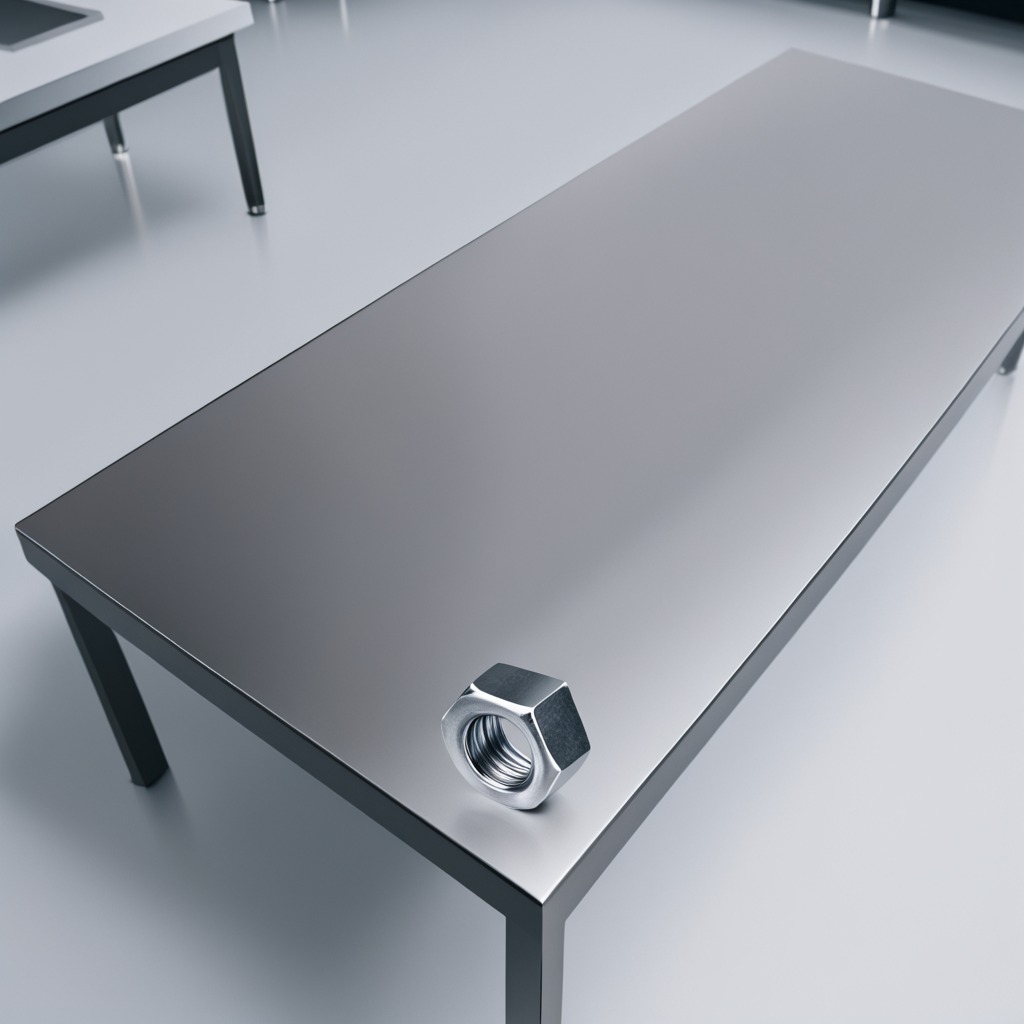
A metal nut is lying on the stainless steel table in a high-end prototyping lab.